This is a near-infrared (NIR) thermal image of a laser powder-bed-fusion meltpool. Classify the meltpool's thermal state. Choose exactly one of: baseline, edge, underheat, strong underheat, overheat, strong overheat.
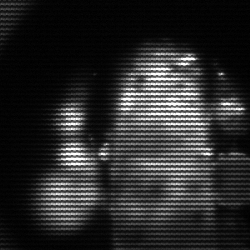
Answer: strong underheat